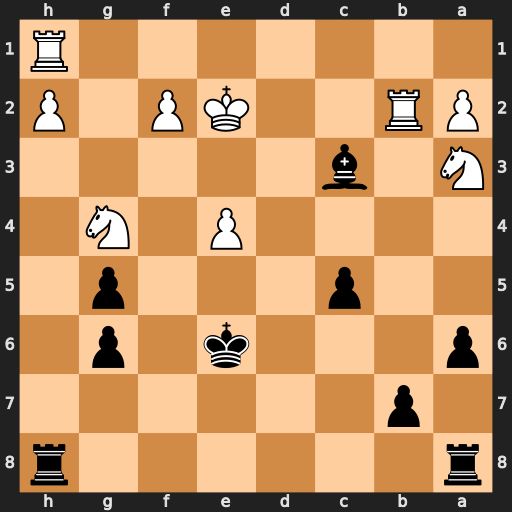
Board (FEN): r6r/1p6/p3k1p1/2p3p1/4P1N1/N1b5/PR2KP1P/7R
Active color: b
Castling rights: -
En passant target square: -
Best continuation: Bxb2